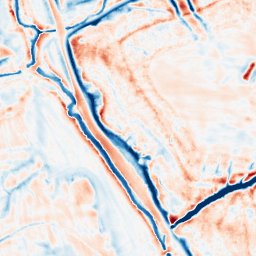
Category: edge_preserving
Decomposition family: bilateral
Decomposition parameters: d: 21
sigma_color: 25
sigma_space: 25
Upsampling method: bilinear
Upsampling parameters: scale: 2
Upsampling scale: 2